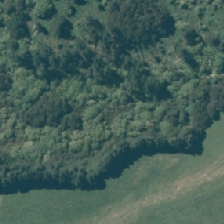
Land cover: manuka_kanuka